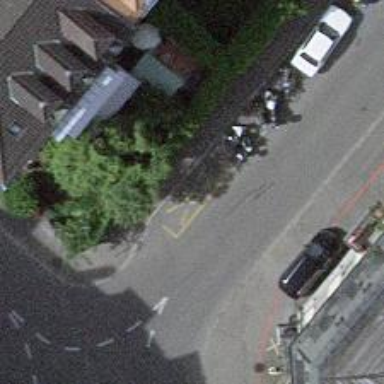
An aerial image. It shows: Parking space designated for disabled individuals.